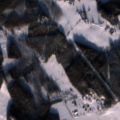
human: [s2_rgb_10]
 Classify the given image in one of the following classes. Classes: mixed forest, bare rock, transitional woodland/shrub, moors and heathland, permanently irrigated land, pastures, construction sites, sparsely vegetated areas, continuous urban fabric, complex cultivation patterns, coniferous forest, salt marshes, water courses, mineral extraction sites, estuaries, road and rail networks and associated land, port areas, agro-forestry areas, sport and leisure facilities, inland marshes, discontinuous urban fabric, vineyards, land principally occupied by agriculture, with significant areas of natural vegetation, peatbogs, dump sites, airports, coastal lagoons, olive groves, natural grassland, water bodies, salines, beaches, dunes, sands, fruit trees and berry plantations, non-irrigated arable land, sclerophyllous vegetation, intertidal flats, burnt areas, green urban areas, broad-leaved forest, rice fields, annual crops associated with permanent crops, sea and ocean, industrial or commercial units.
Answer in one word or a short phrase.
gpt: land principally occupied by agriculture, with significant areas of natural vegetation, coniferous forest, mixed forest